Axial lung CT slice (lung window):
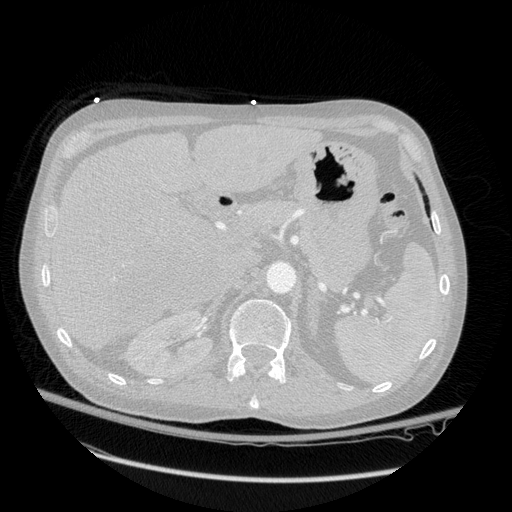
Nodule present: no